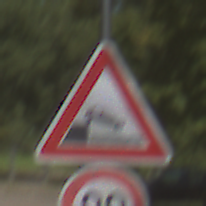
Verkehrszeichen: Ufer
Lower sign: Geschwindigkeit80
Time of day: Midday
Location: Outdoor (RoadRail)
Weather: Clear
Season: NotSpecified
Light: Natural